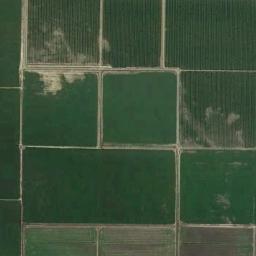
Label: rectangular_farmland